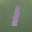
Label: 1